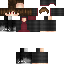
A female human skin with medium skin, wearing brown long hair dressed in a blue hoodie and black pants, featuring a closed mouth.